Question: I am trying to use jquery datepicker in my asp.net page. Somehow it isnt working and i saw alot of answers and also the 'jquery-ui's api' , and i see no difference in what different i am doing ..
Here is my 'aspx' code :
'''
<div class="form-group"
<asp:Label ID="Label2" runat="server" CssClass="col-sm-2 col-sm-2 control-label" Text="Event Date :" Font-Bold="true" ForeColor="SlateBlue" Font-Size="Larger" />
<div class="col-sm-10">
<asp:TextBox ID="txtEventDate" runat="server" CssClass="form-control"></asp:TextBox>
</div>
</div>
'''
My script is :
'''
<script>
$(document).ready(function () {
$('#txtEventDate').datepicker({
numberOfMonths: 2,
showButtonPanel: true
});
});
</script>
'''
Now , upon DOM inspection i found that the 'ID' is not rendered as 'txtEventDate' but as 'ContentPlaceHolder1_txtEventDate'( I am using a master page here. )
I do not know why exactly the script is not working . is that because of the rendered different 'ID' ??
My jquery implementation :
following are in masterpage :
'''
<script src="assets/js/jquery.js"></script>
<script src="assets/js/bootstrap.min.js"></script>
<script src="assets/js/jquery-ui-1.9.2.custom.min.js"></script>
<script src="assets/js/jquery.ui.touch-punch.min.js"></script>
<script class="include" type="text/javascript" src="assets/js/jquery.dcjqaccordion.2.7.js"></script>
<script src="assets/js/jquery.scrollTo.min.js"></script>
<script src="assets/js/jquery.nicescroll.js" type="text/javascript"></script>
<!--common script for all pages-->
<script src="assets/js/common-scripts.js"></script>
'''
And the one's i have included(just to be safe0 on the page where i am using 'datepicker()' :
'''
<script src="assets/js/jquery.js"></script>
<script src="assets/js/bootstrap.min.js"></script>
<script src="assets/js/jquery-ui-1.9.2.custom.min.js"></script>
'''

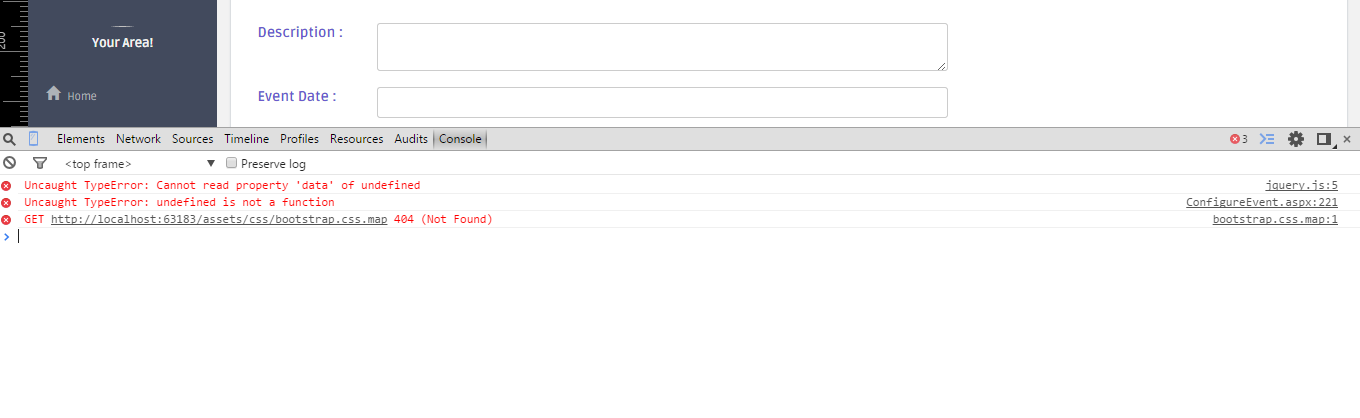
Answer: you should be able to change this:
'''
$('#txtEventDate').datepicker({
'''
to:
'''
$('#<%=txtEventDate.ClientID%>').datepicker({
'''
That way it'll pick up the rendered ID correctly everytime